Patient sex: M
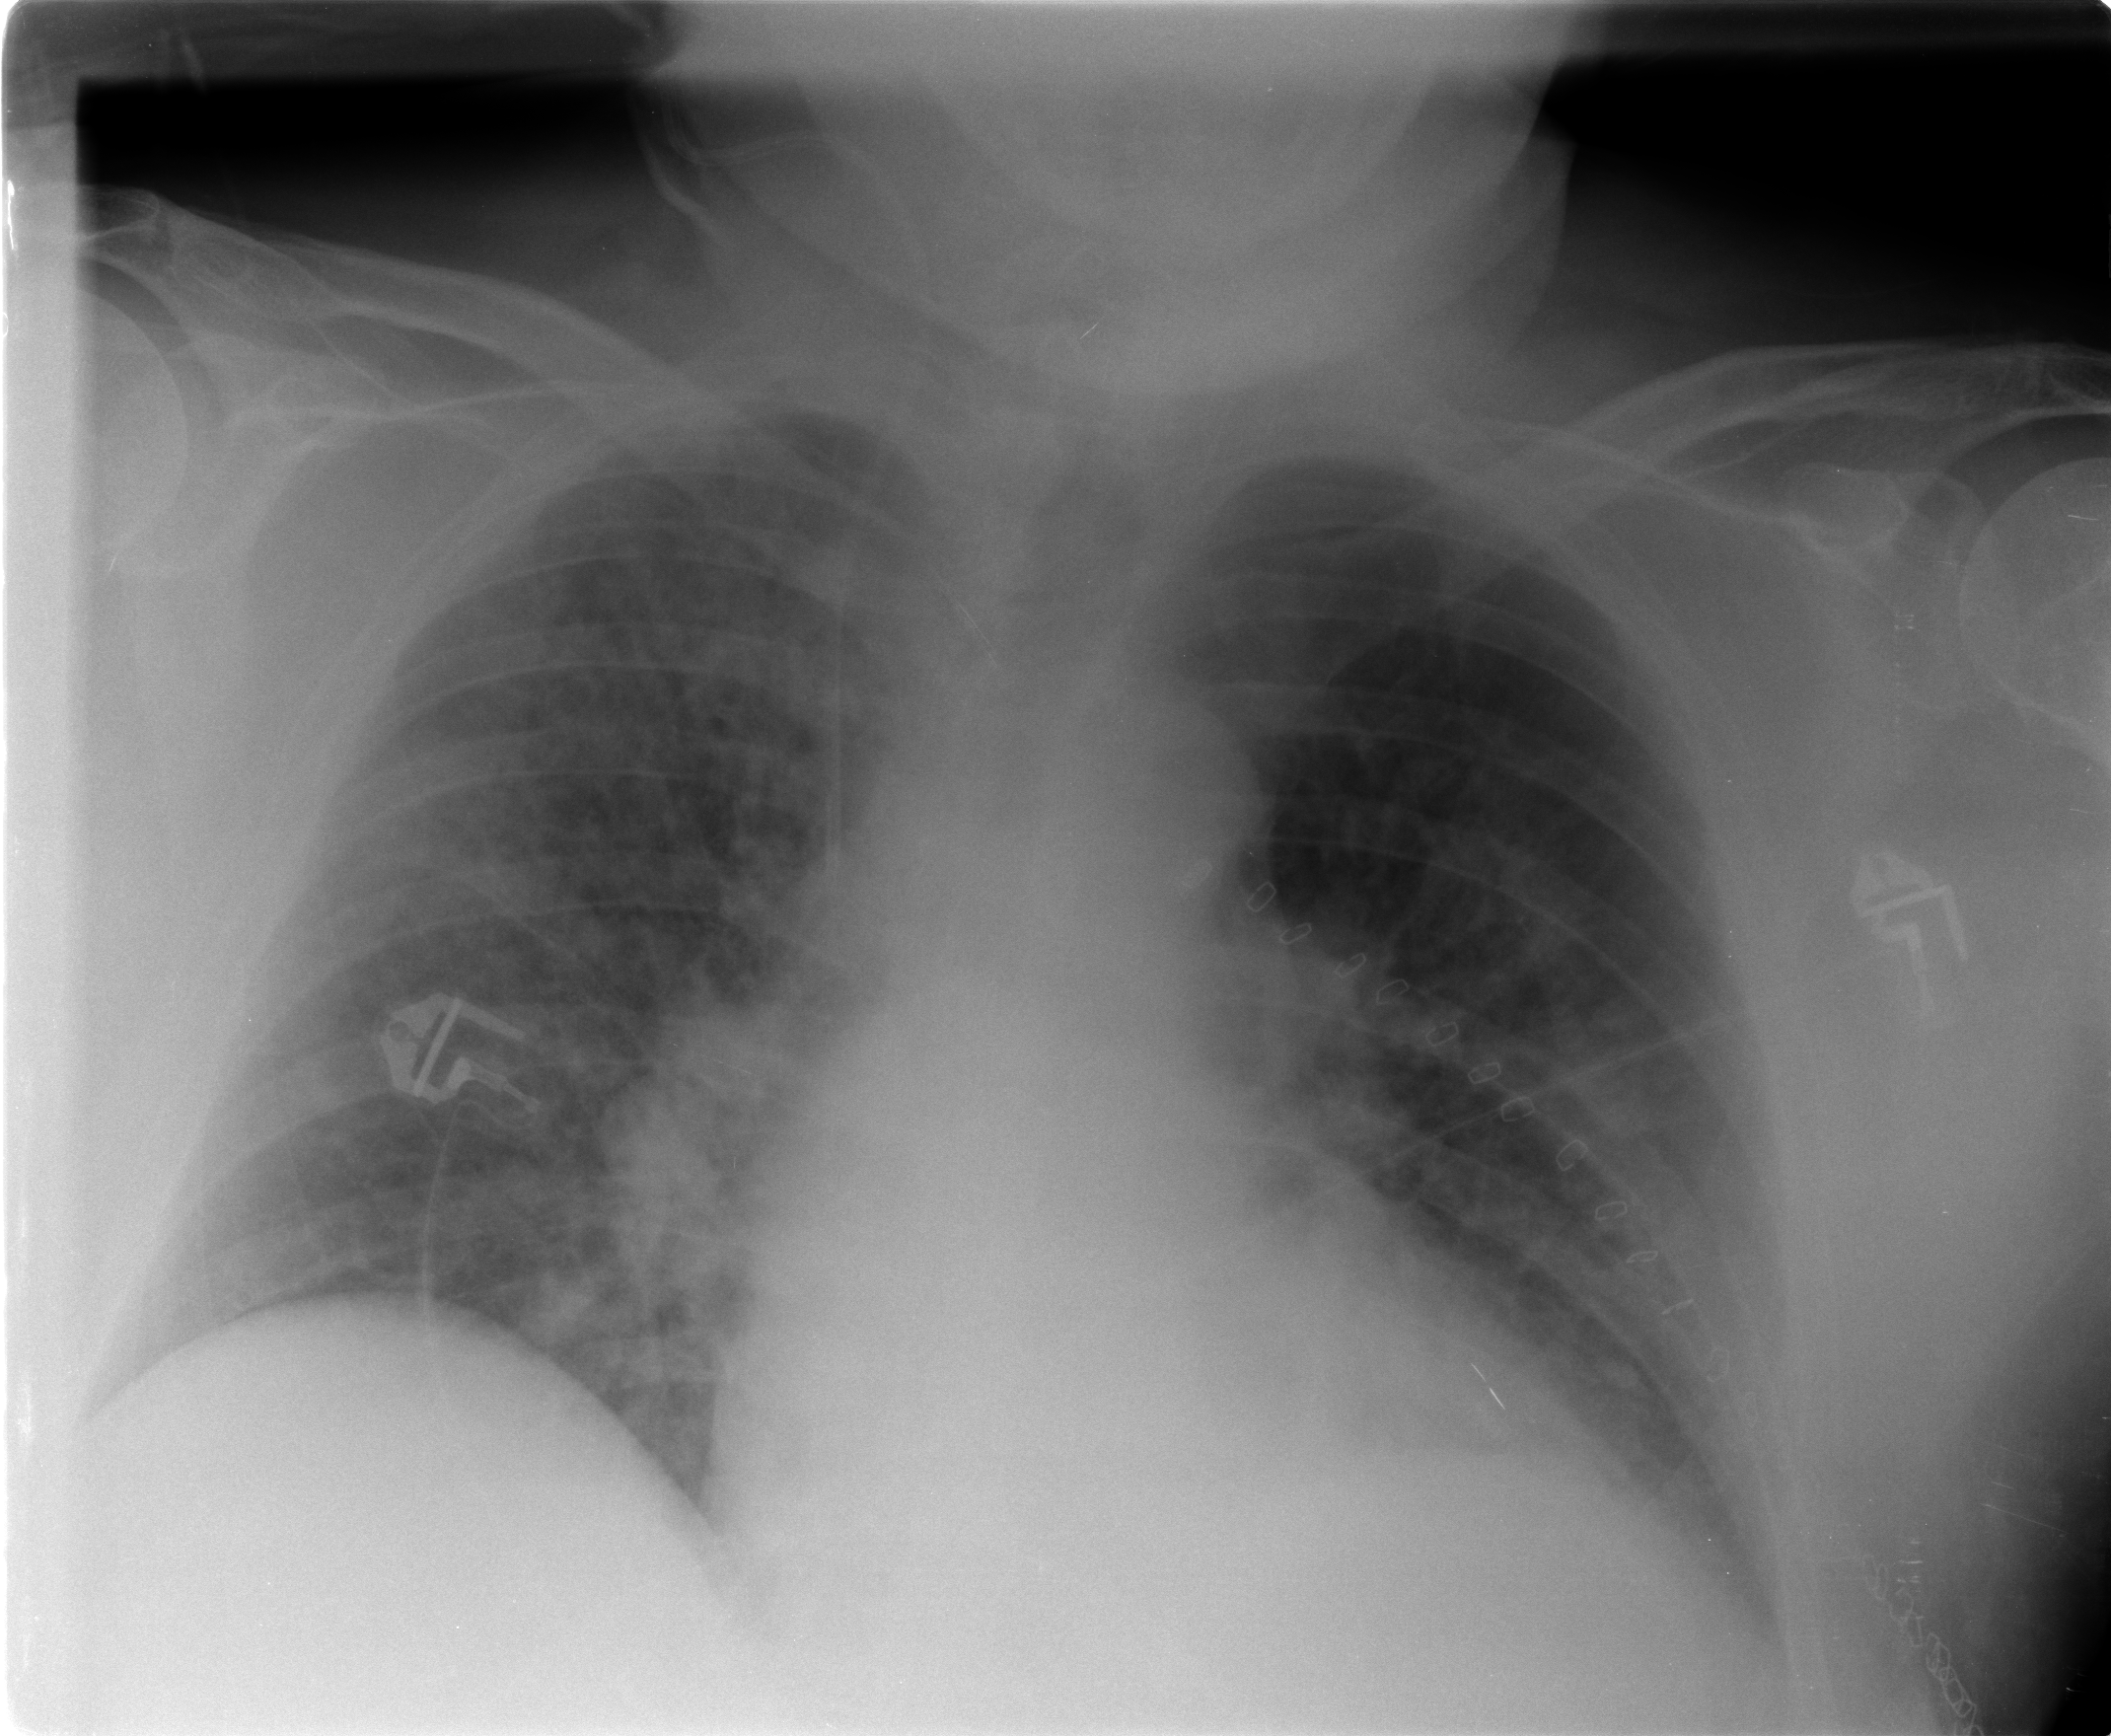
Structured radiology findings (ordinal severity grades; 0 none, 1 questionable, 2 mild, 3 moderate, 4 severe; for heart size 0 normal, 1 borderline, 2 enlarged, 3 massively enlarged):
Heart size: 2
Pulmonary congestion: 3
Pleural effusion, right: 0
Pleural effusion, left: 1
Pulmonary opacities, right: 3
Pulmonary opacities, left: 2
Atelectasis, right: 0
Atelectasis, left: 2